一年级 · 算术

(瓶)

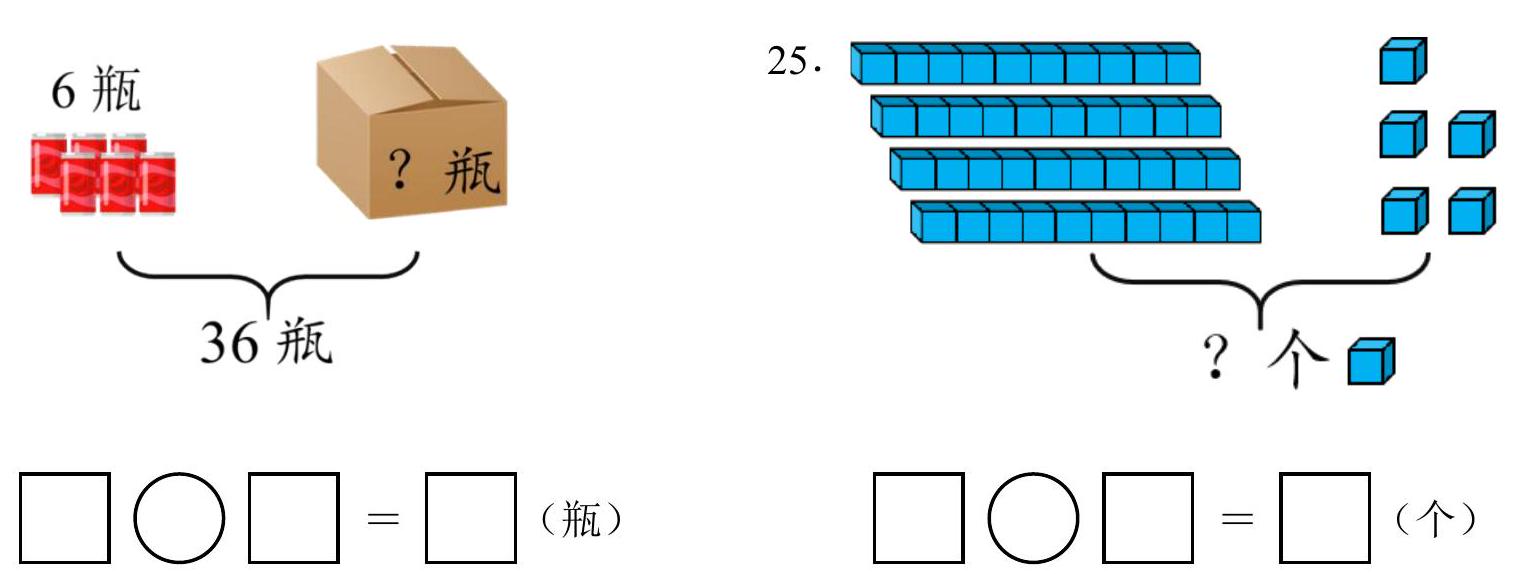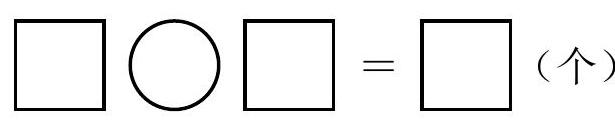
答案: 详解$36-6=30$

    $40+5=45$